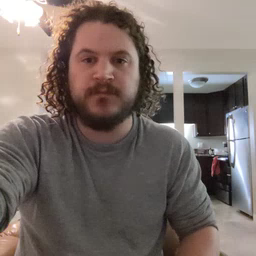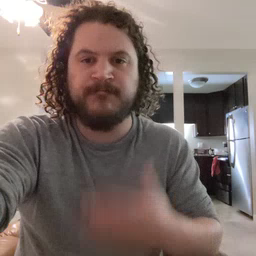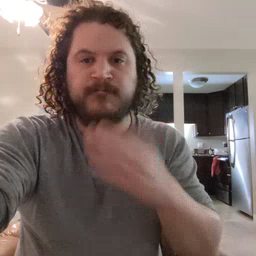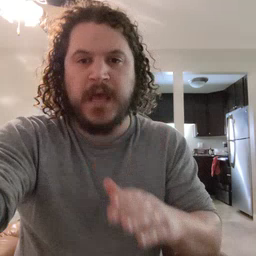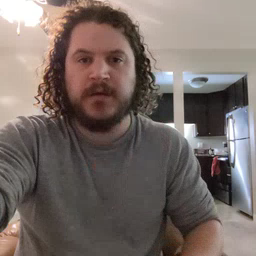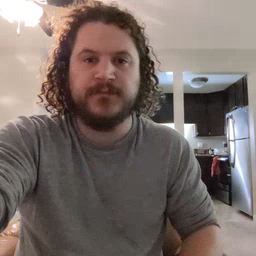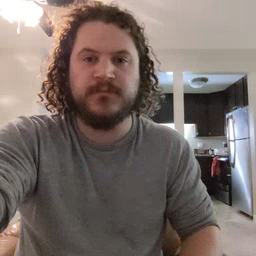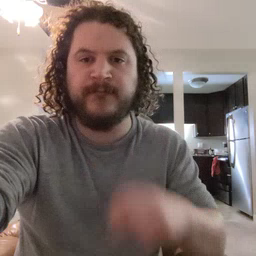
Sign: bad